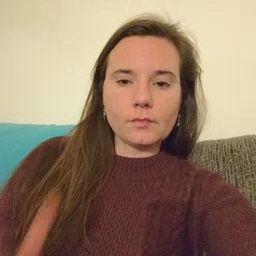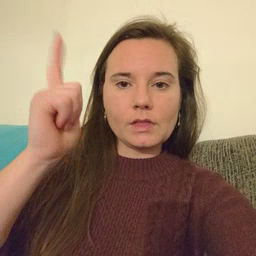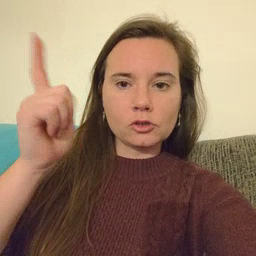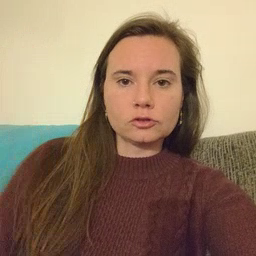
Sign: later